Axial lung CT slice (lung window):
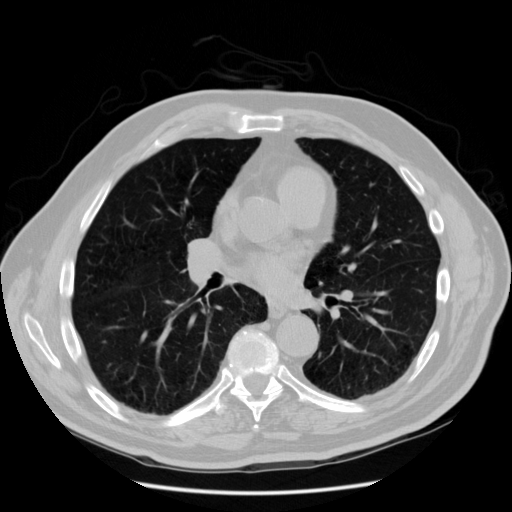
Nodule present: no